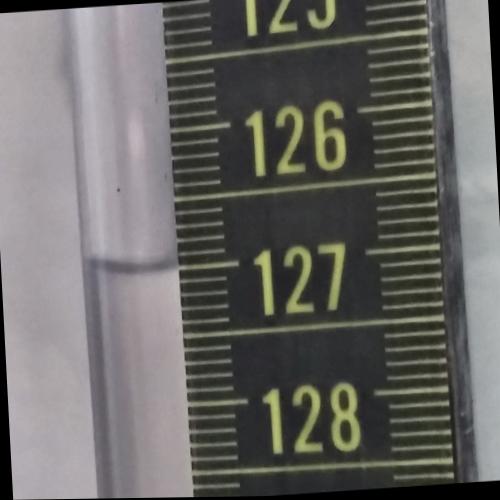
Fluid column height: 127.0 cm